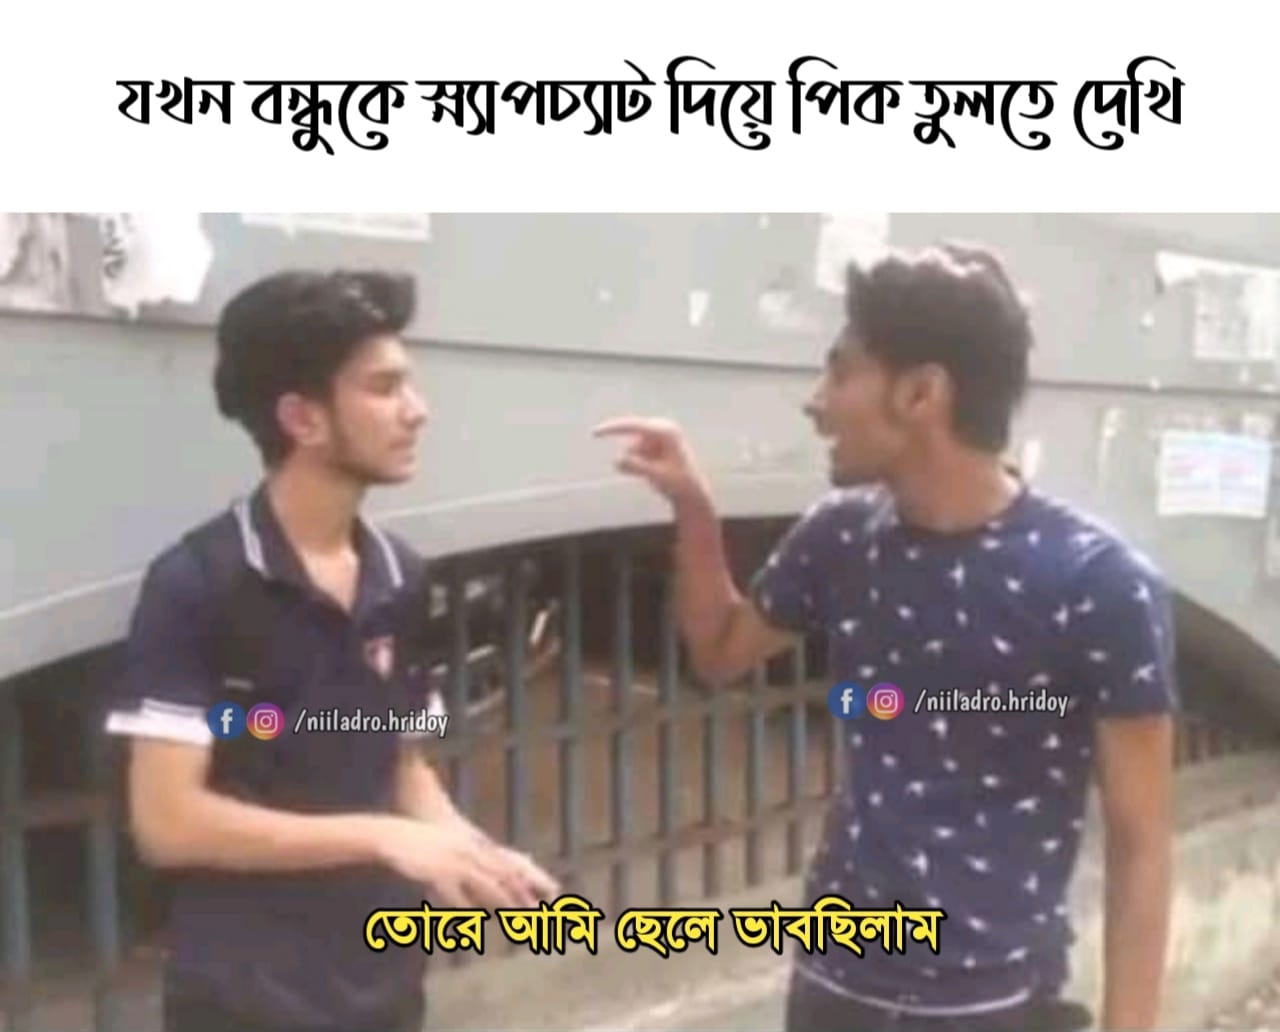
Caption: যখন বন্ধুকে স্ন্যাপচ্যাট দিয়ে পিক তুলতে দেখি   তোরে আমি ছেলে ভাবছিলাম
Label: non-hate